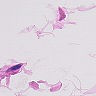
Metastatic tissue present: no